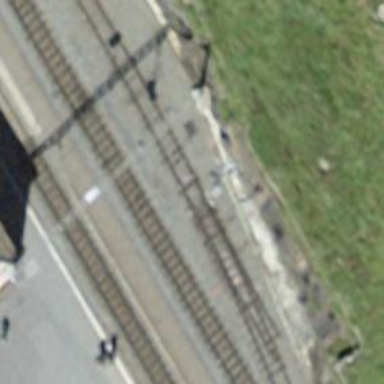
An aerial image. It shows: Narrow-gauge railway siding with electrified contact line.